Aerial crown-view tile of a tropical tree (Barro Colorado Island, Panama), acquired 20250414:
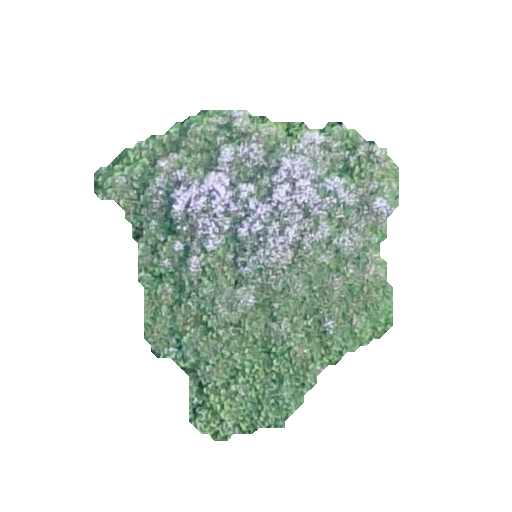
Species: Jacaranda copaia
GBIF accepted scientific name: Jacaranda copaia
Crown area: 100.577 m²